Question: I am writing a WP8 app, and I want to add one particular functionality - there is textBlock on a page that may contain text of different length. I want to add some control, that would allow writing down letters of the text separately. My first idea was to create GridView with textBoxes, however there is no such control as GridView in WP8 and apart from that, I don't think that is the best sollution. I can't really think of any way how to do this, so I am asking You for help - help me please, 'cause I'm really out of ideas. It should look sth like this:

I am sorry if my question is unclear - I am just not sure how to express my idea.
Thank You in advance for Your help! :)
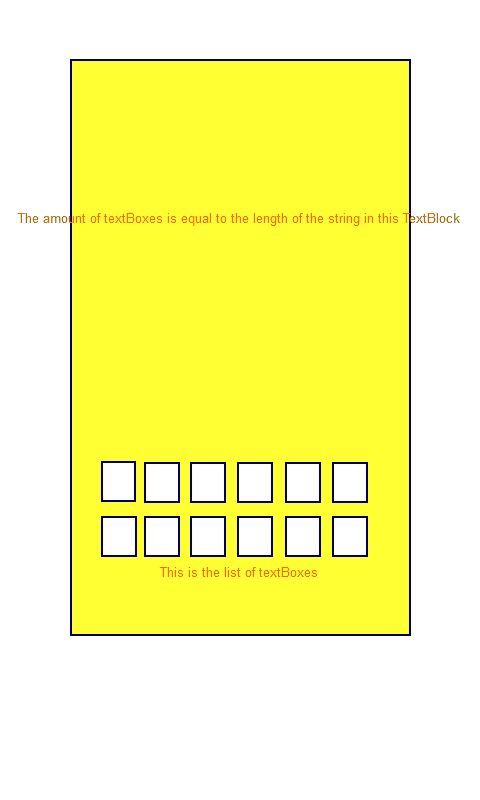
Answer: '''
string s = "stackoverflow"; // or = mytextblock.Text; in your example.
foreach (char c in s)
{
//create a new textbox
TextBox tb = new TextBox();
//you should make some changes to the textbox here (size, maxlength, name, etc.)
//add the textbox to your stackpanel
mystackpanel.Children.Add(tb);
}
'''
and something like the following in your XAML:
'''
<StackPanel Orientation="Horizontal" Name="mystackpanel"/>
'''